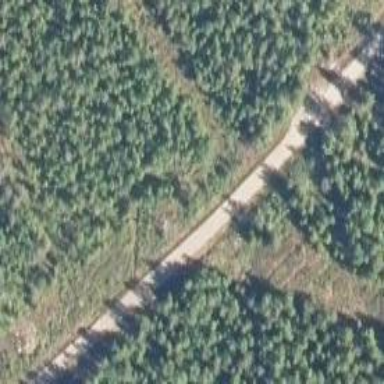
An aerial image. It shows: Unclassified road.